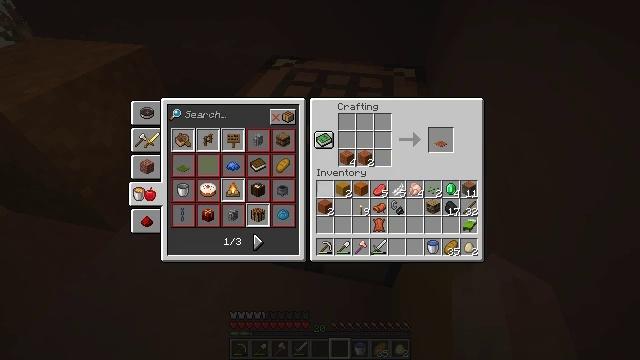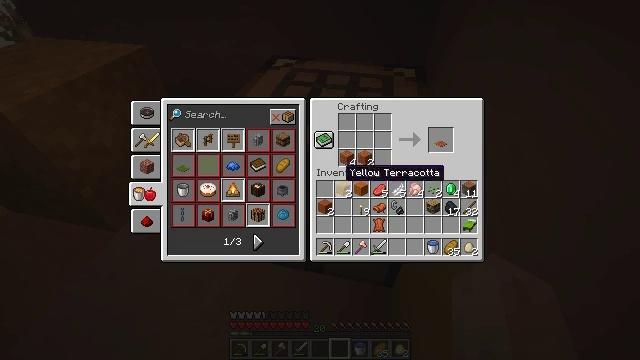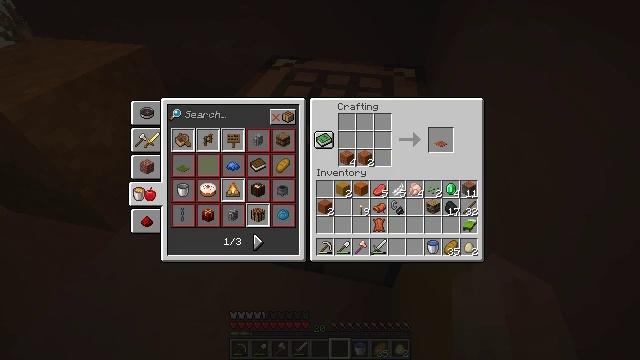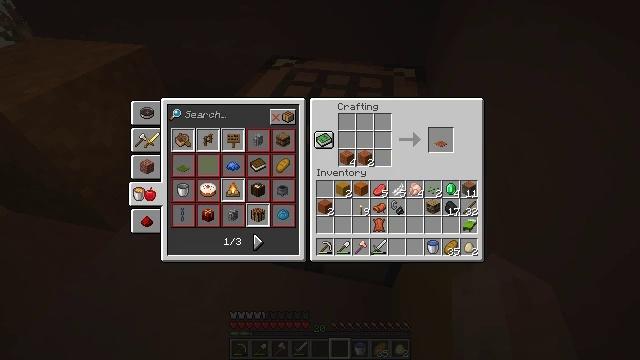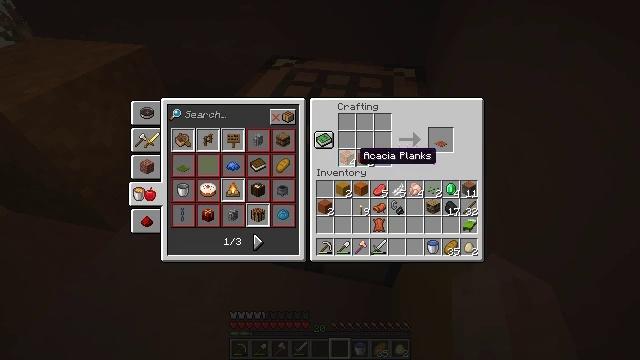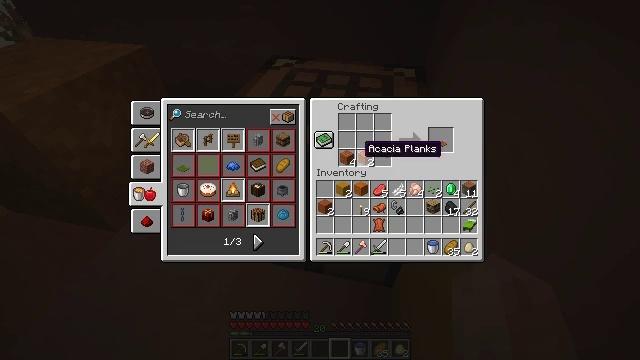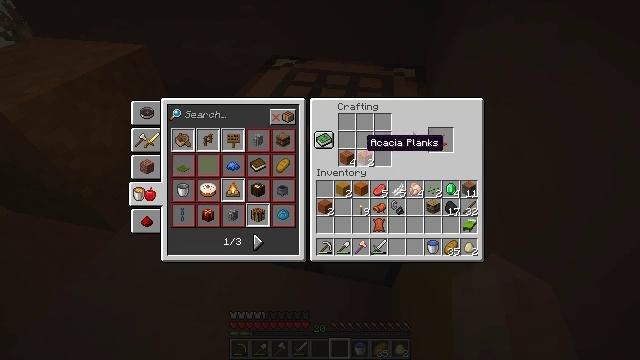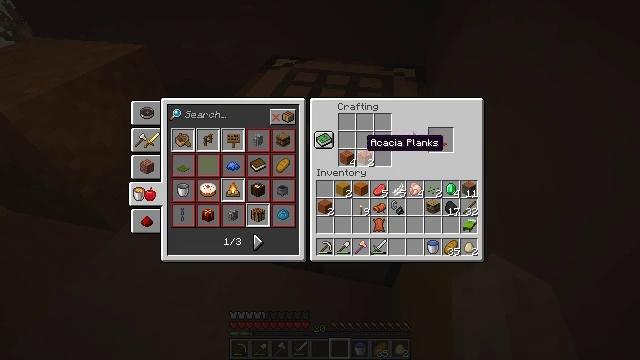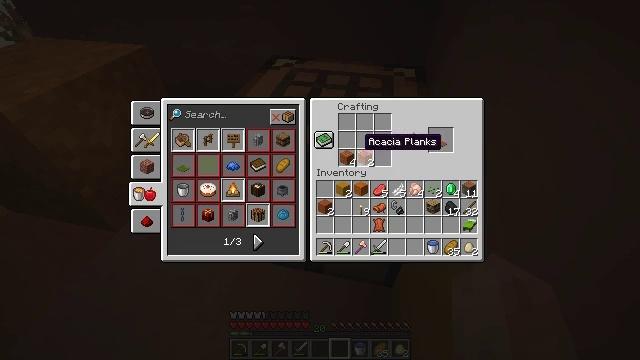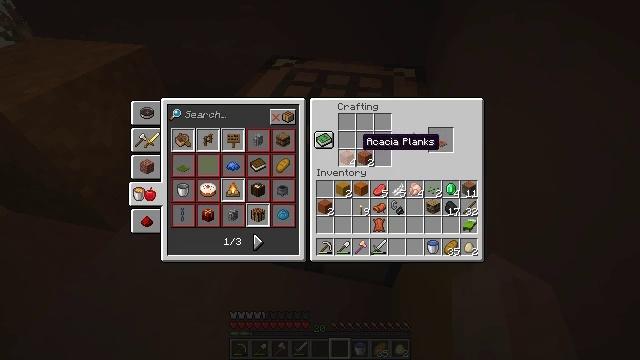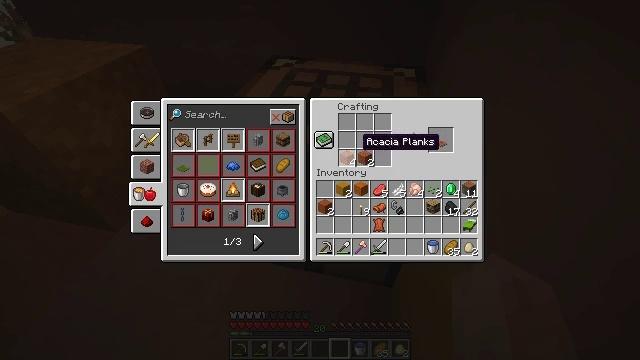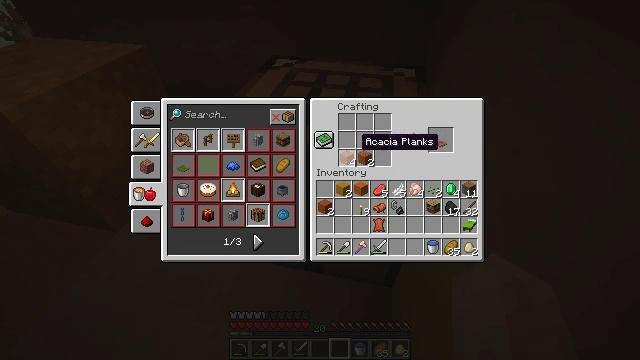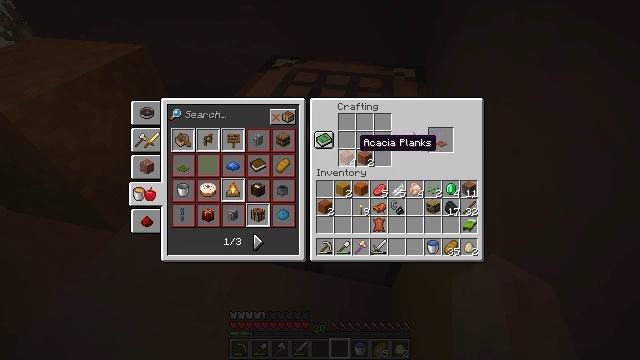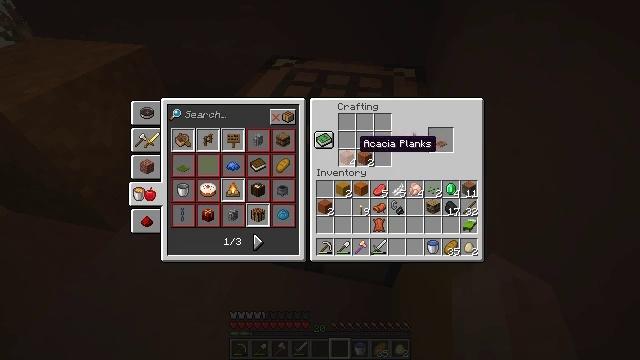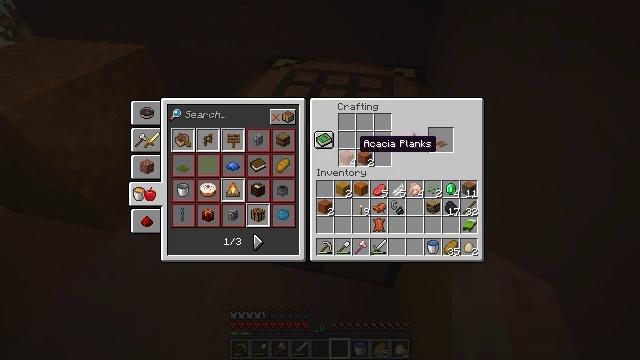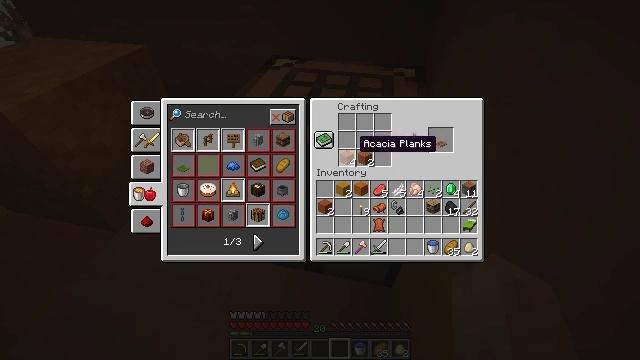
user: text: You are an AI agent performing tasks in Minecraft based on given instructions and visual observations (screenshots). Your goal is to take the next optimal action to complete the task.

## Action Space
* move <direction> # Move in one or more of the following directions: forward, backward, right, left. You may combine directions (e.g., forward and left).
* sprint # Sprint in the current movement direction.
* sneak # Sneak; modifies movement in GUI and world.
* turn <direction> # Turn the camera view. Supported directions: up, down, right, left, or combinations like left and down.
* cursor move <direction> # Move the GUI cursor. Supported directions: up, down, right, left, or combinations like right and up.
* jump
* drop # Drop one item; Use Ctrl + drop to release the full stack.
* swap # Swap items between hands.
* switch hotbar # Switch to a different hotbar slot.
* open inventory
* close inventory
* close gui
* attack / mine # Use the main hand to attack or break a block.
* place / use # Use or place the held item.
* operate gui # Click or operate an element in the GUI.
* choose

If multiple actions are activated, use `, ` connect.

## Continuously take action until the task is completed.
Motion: motion action
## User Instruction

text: Open the crafting table and craft an acacia slab.
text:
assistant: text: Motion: cursor move right
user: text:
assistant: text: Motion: no_op
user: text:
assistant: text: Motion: cursor move right and up
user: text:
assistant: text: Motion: no_op
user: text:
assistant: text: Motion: cursor move up
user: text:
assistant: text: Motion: no_op
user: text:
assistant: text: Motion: no_op
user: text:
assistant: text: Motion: no_op
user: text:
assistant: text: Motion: no_op
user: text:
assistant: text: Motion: no_op
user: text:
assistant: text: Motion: no_op
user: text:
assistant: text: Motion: no_op
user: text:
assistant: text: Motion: no_op
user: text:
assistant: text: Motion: no_op
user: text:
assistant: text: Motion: no_op
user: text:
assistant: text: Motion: no_op
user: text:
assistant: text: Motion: operate gui
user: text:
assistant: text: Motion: operate gui
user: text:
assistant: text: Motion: operate gui
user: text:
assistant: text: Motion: no_op
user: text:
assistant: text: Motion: no_op
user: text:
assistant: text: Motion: no_op
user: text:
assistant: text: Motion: no_op
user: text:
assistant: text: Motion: no_op
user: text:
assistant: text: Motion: no_op
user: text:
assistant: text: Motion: operate gui
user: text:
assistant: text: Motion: operate gui
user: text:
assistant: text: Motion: operate gui
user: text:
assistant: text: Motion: no_op
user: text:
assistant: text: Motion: no_op